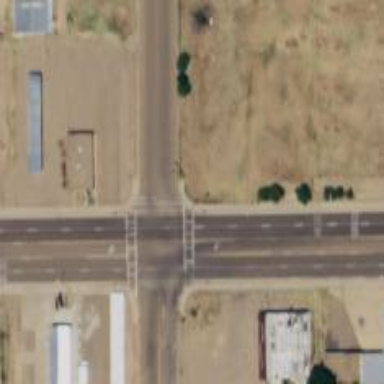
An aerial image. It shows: Uncontrolled road crossing.